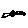
Label: bird